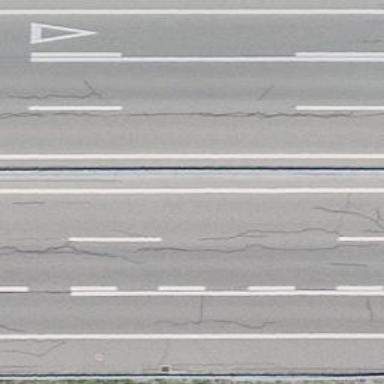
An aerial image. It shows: Motorway junction.